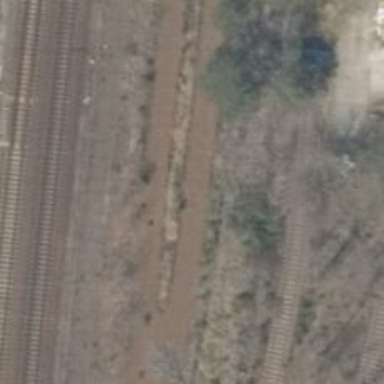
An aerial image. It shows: Abandoned railway yard.